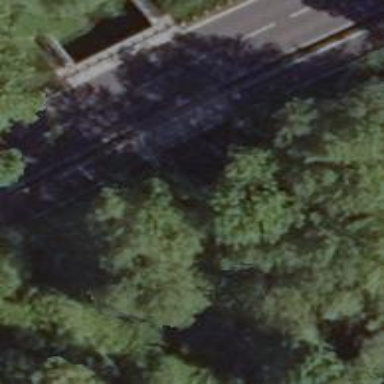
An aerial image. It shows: Path over bridge with asphalt surface.